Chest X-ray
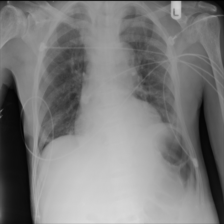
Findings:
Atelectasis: negative
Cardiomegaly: negative
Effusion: negative
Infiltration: negative
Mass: negative
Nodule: negative
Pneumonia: negative
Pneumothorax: negative
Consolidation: negative
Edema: negative
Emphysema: negative
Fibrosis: negative
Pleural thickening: negative
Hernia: negative